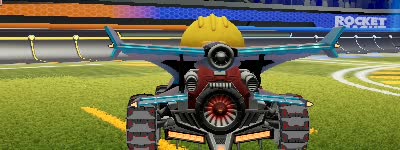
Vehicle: aftershock